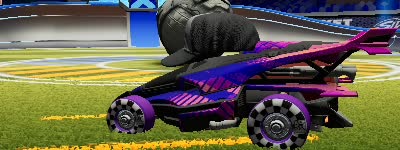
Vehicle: aftershock